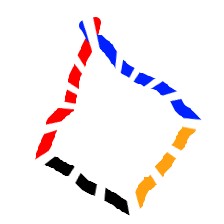
Shape: kite